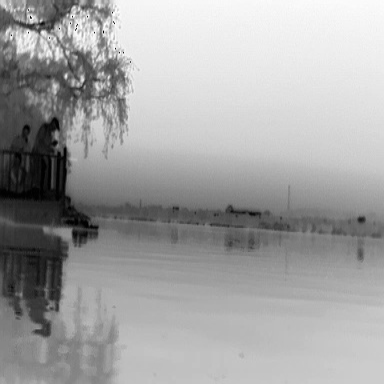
There are two objects shown in the infrared image, including a warship, and a canoe.